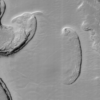
Label: not_dusty